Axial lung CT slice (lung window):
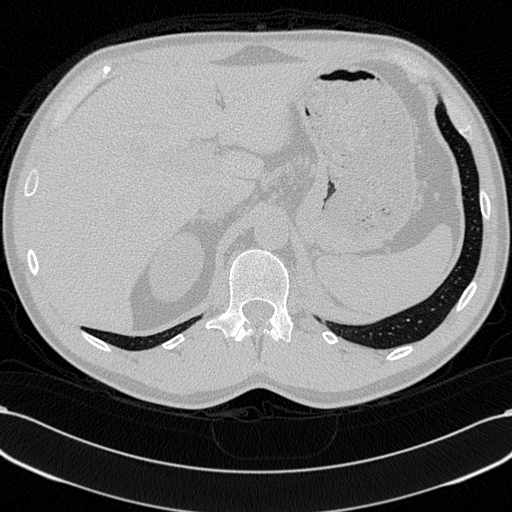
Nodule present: no